Question: I'm trying to have a share button on my site that can share on behalf of YouTube. Let's say the page is <URL>.
'''
<!DOCTYPE html>
<html>
<head>
<meta property="og:url" content="http://www.youtube.com">
<meta property="og:description" content="My custom YouTube share">
<meta property="og:title" content="YouTube Share">
<meta property="og:image" content="http://www.mysite.com/preview.png">
</head>
<body>
<a href="http://www.facebook.com/sharer.php?u=http%3A%2F%2Fwww.mysite.com%2Ftest.html">Share</a
</body>
<html>
'''
But it's completely ignoring my meta properties when I click the Share. How can I get it so that Facebook looks at all of my declared meta properties? Or is it impossible to share on behalf of another site?
EDIT:
Here's a sample screenshot of what I'm trying to do:

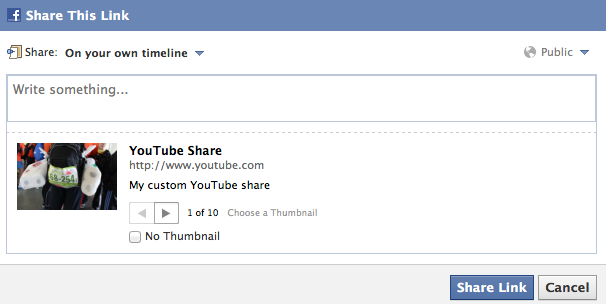
Answer: To get custom text on another site's content share, you could use a URL on your site as the og:url, serve facebook's crawler the meta tags with the title, description etc that you want, but redirect other browsers to YouTube
(i.e share a link to a URL on your site, then on that URL have logic which says
if user agent == Facebook's crawler serve meta tags, else HTTP 301 redirect to youtube